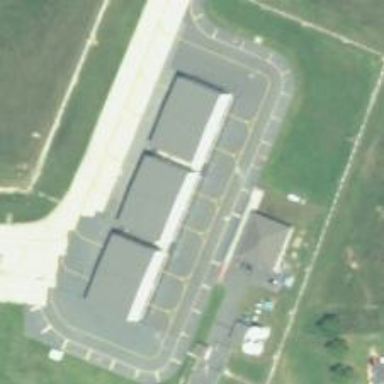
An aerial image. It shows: View of taxiway at the airport.